Question: I have created a Facebook app but now I want to modify the Facebook Payout method (I want to change it from a Paypal company account to my bank account). When I logged in the developer dashboard I found it's not allowed to make any changes.
This is what I saw:

I was redirected to StackExchange from the support page of Facebook Developers, is there any one from Facebook can help?
Thanks!
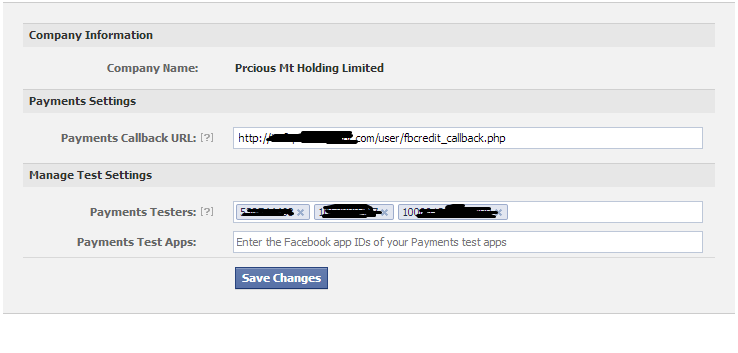
Answer: Try this one <URL>
This link answers the following frequently asked questions:
How do I specify who receives the payout from my app?
When does Facebook pay out?
Which countries can Facebook Payments pay out to?
How do I change the payee for an app?
What does 30% revenue share cover?
What tax laws apply to virtual sales made through Facebook Payments?
Does the 30% fee include taxes?
How does Facebook equip developers to comply with local tax laws?